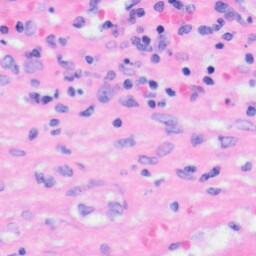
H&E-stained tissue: Liver